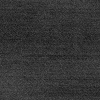
Atmospheric dust classification: dusty